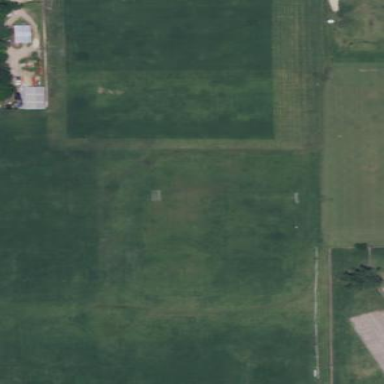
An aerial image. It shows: Recreation ground with grass surface.